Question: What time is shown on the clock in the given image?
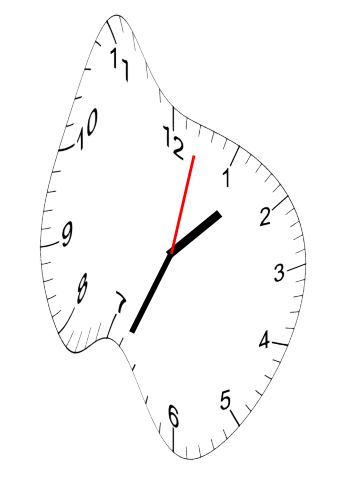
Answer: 01:34:02